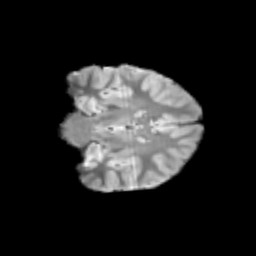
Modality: T2w
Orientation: coronal
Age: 11
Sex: male
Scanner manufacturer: siemens
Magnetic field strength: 3 T
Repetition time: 3.8 s
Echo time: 0.07 s